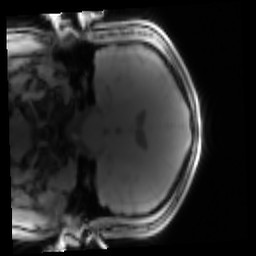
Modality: PDw
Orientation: coronal
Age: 20
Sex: male
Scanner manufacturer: siemens
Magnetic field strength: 3 T
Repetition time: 0.25 s
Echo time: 0.00103 s